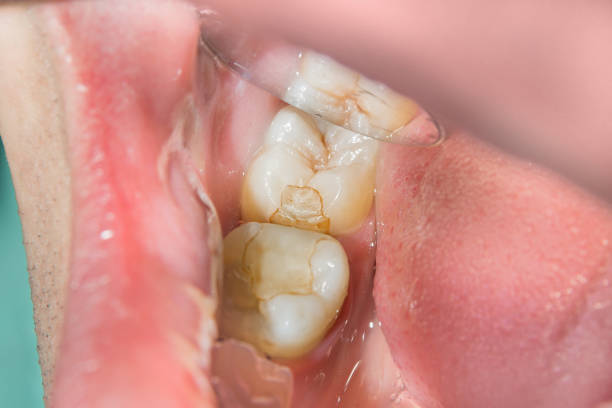
Condition: Caries